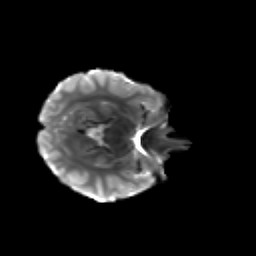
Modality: T2w
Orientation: axial
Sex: female
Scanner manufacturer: siemens
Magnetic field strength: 3 T
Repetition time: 5 s
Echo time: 0.071 s